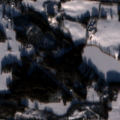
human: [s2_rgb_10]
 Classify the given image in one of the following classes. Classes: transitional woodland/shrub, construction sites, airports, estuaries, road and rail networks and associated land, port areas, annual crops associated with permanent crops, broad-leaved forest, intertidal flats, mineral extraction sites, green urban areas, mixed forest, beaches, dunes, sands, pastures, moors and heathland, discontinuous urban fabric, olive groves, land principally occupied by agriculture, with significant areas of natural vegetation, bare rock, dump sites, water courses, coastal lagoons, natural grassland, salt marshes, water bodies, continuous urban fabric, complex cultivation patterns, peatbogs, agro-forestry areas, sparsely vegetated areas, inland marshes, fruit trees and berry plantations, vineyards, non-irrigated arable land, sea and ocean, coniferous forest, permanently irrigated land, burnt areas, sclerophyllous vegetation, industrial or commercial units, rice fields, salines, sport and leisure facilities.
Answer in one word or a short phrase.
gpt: discontinuous urban fabric, industrial or commercial units, non-irrigated arable land, land principally occupied by agriculture, with significant areas of natural vegetation, mixed forest